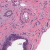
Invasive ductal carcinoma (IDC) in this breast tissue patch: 0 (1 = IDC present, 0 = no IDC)